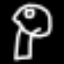
Label: mushroom